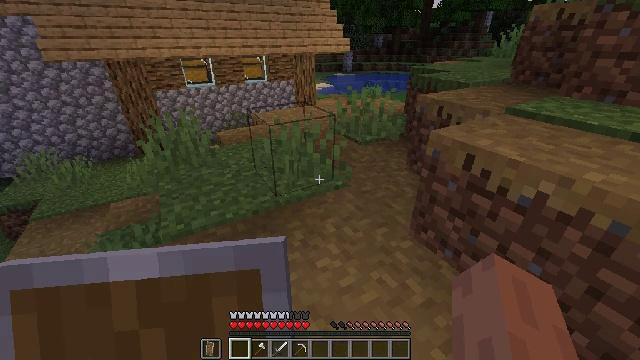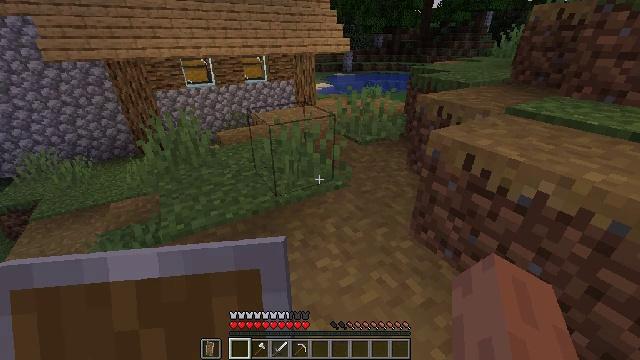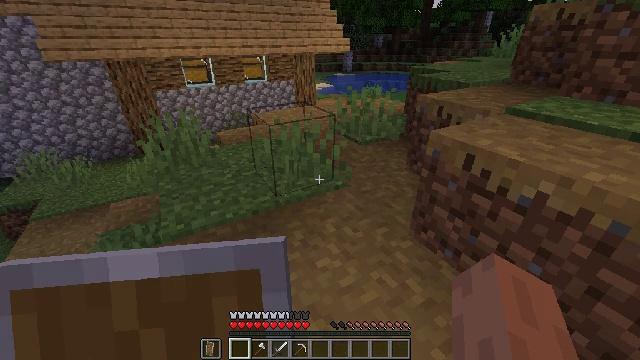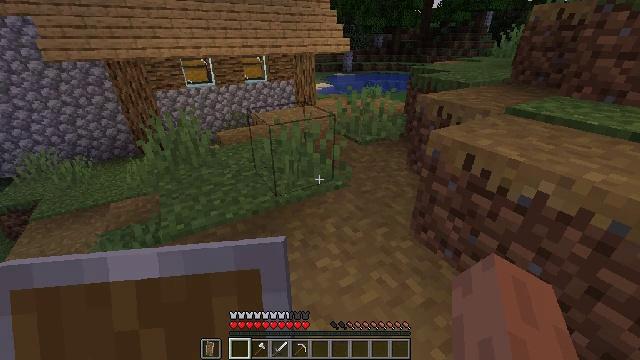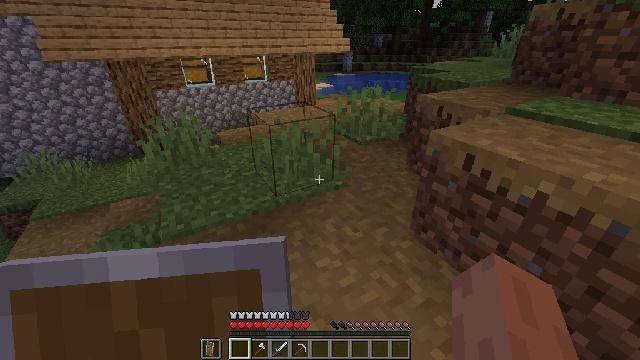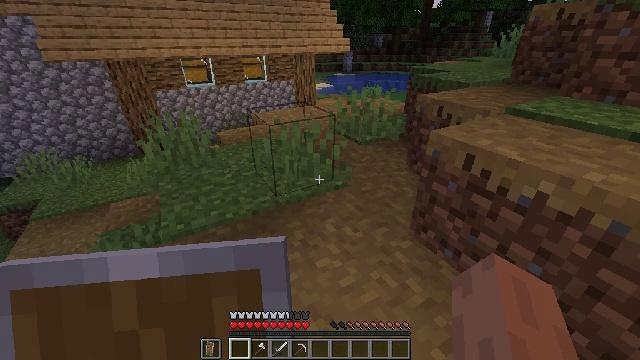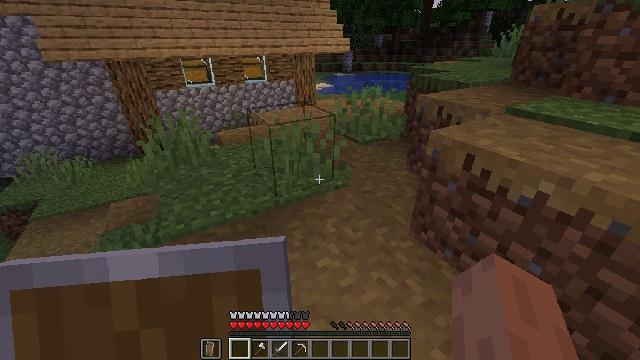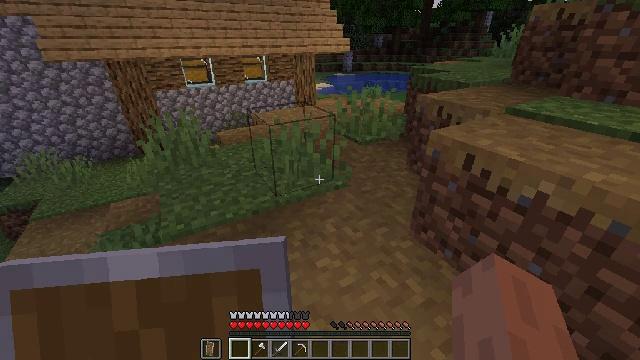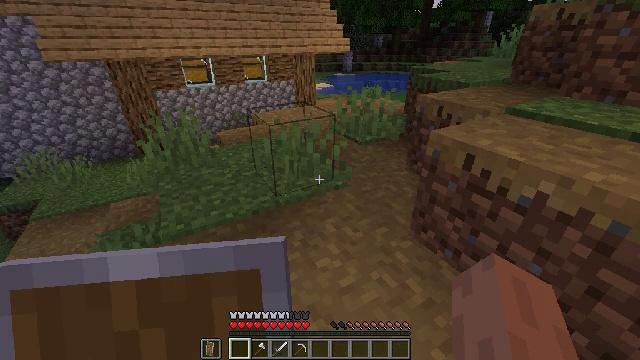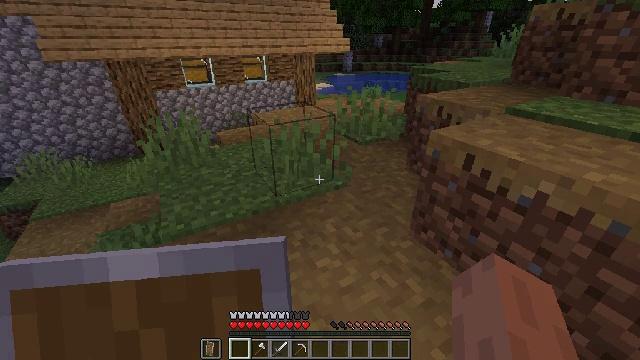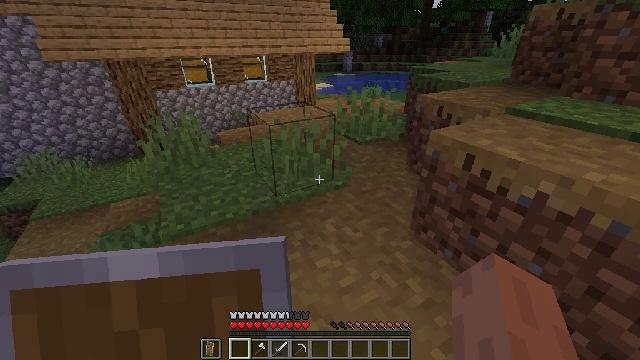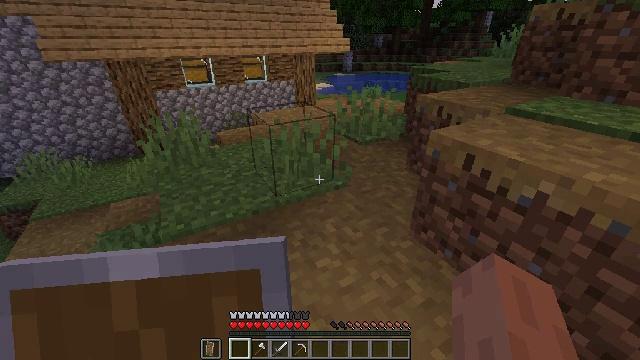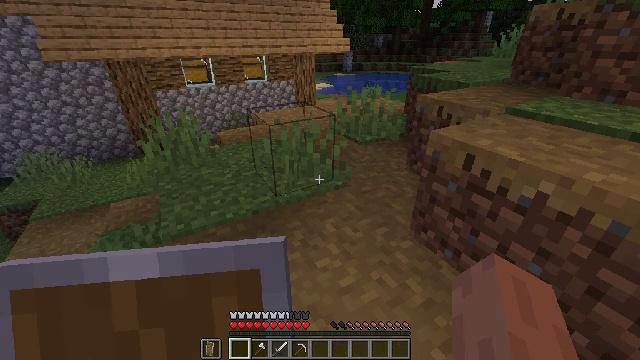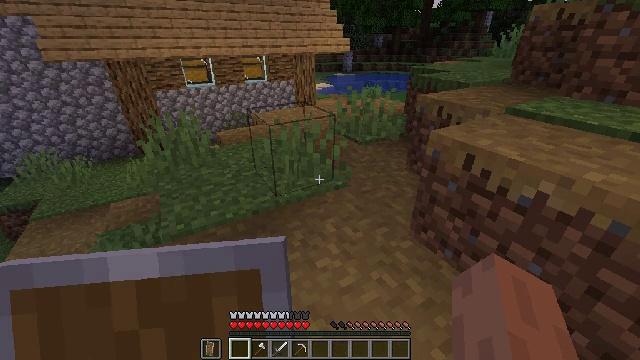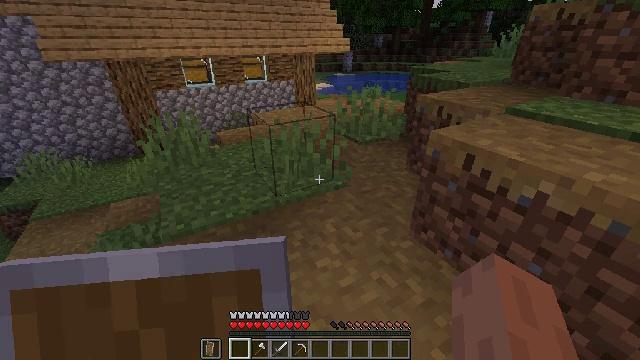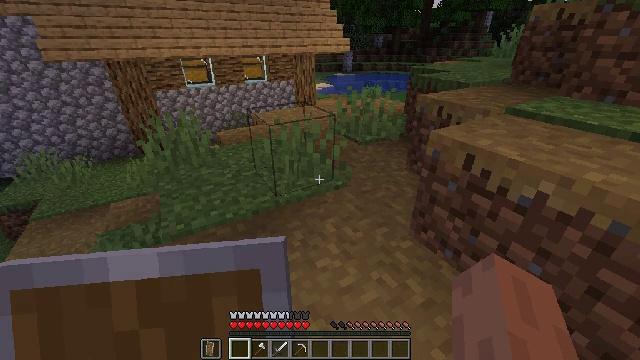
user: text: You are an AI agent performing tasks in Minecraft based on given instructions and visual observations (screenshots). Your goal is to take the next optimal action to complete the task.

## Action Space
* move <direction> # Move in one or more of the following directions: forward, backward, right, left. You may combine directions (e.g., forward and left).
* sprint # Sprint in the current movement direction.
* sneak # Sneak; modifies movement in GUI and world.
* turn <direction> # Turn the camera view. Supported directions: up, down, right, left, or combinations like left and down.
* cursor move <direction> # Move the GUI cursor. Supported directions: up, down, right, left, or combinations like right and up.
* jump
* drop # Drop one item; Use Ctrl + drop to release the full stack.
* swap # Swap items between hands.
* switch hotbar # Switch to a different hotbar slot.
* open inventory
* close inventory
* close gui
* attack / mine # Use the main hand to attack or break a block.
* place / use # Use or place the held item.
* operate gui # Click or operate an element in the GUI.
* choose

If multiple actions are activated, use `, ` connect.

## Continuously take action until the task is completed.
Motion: motion action
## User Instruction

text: craft item air
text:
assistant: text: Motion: no_op
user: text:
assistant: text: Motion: no_op
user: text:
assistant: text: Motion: no_op
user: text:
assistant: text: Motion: no_op
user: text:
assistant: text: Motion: no_op
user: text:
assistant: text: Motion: no_op
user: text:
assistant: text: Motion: no_op
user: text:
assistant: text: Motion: no_op
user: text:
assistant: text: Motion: no_op
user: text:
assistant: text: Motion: no_op
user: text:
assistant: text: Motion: no_op
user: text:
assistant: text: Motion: no_op
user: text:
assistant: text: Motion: no_op
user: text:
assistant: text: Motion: no_op
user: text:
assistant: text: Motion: no_op
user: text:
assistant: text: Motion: no_op
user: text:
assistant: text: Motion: no_op
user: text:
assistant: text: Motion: no_op
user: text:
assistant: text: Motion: no_op
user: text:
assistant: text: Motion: no_op
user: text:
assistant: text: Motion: no_op
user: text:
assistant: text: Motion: no_op
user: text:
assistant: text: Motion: no_op
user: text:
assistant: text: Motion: no_op
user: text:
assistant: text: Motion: no_op
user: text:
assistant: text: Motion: no_op
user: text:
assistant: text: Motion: move forward
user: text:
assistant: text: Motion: no_op
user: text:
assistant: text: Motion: move forward
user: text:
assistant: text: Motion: move forward